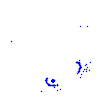
Particle: proton